Question: I've created a Mac App for Mavericks that uses MapKit. It works fine during development and testing on Xcode 5.1. Now I'd like to submit it to the App Store and I need a Distribution Profile which I've created successfully. Trouble is, as soon as I add it to my project, the app doesn't run anymore - it crashes every time without fail with this error message:

When I change back to "no provisioning profile", or to the profile that Xcode created during development, the app runs again.
My question: Is this expected behaviour, or will the app be rejected by the review team? I know that iOS apps don't run with their distribution profiles, but I'm new to Mac Development. Any insights into this way too complex topic are appreciated!
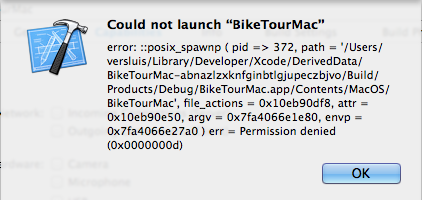
Answer: My app was approved - and the crash was indeed no issue for the app review team.
I had a chat with Apple about this who were kind enough to call me back and explain the issue. Looks like this phenomenon is "kind of" expected behaviour: Mac Apps may or may not crash when run with a Distribution Profile.
To avoid this problem, we can add both a Development AND a Distribution Profile to our app, without one having to replace the other. This was news to me. Had I however opened my tired eyes a bit wider I would have perhaps spotted the little disclosure triangle myself:

Perhaps this helps those with the same issue.